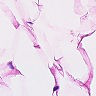
Metastatic tissue present: no